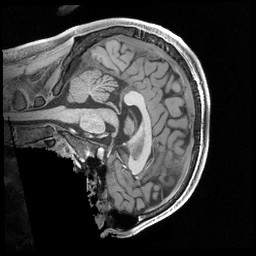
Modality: T1w
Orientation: sagittal
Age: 22
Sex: male
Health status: healthy
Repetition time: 2.4 s
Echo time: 0.00222 s